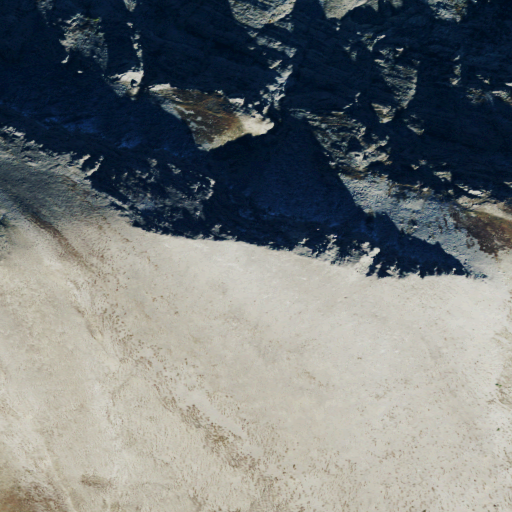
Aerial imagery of mountain in Montana named Mount Richmond containing barren land and shrub